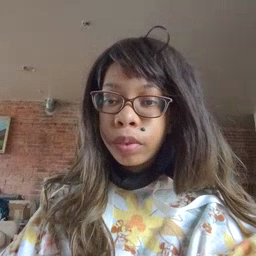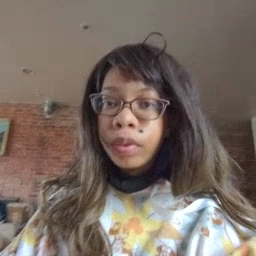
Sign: hear